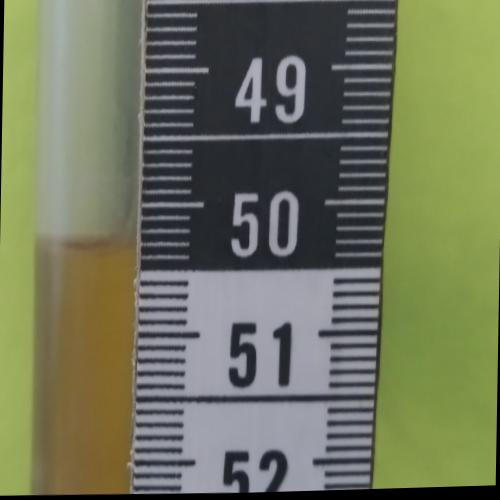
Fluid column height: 50.3 cm